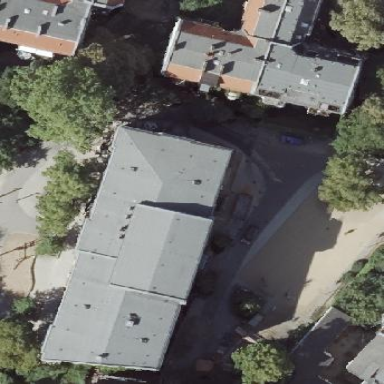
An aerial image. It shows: School.